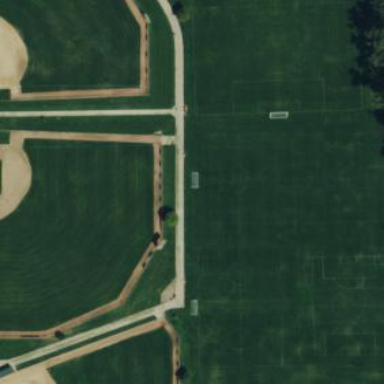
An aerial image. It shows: Soccer pitch for leisureland activities.